RGB frame:
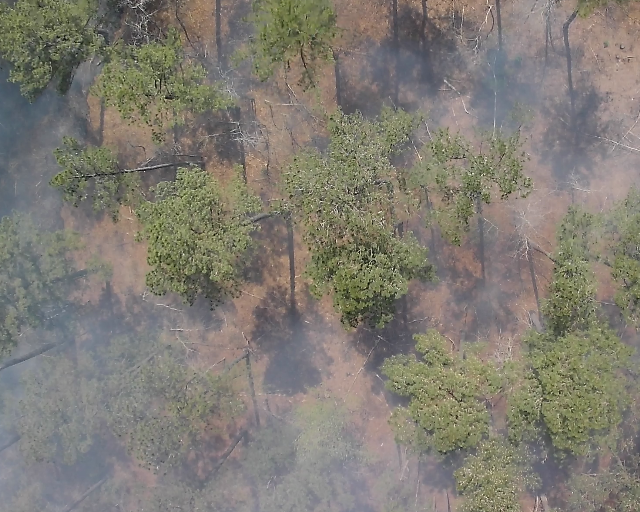
Thermal frame:
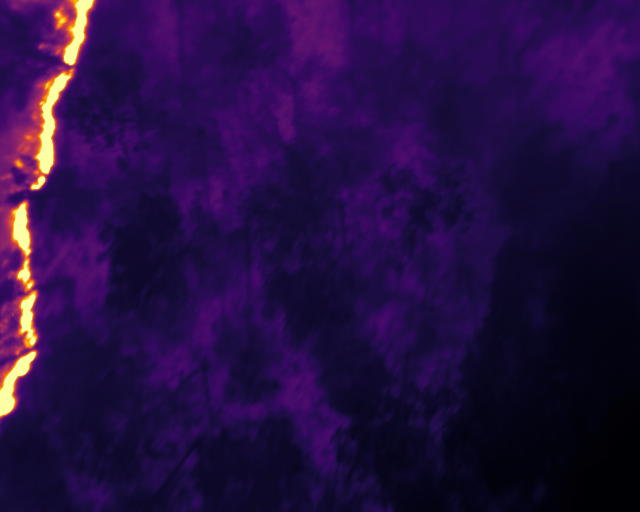
Captured: 2026-02-26 02:32:00
Pixels at or above 80 °C: 5502 (fraction of frame: 0.01679)